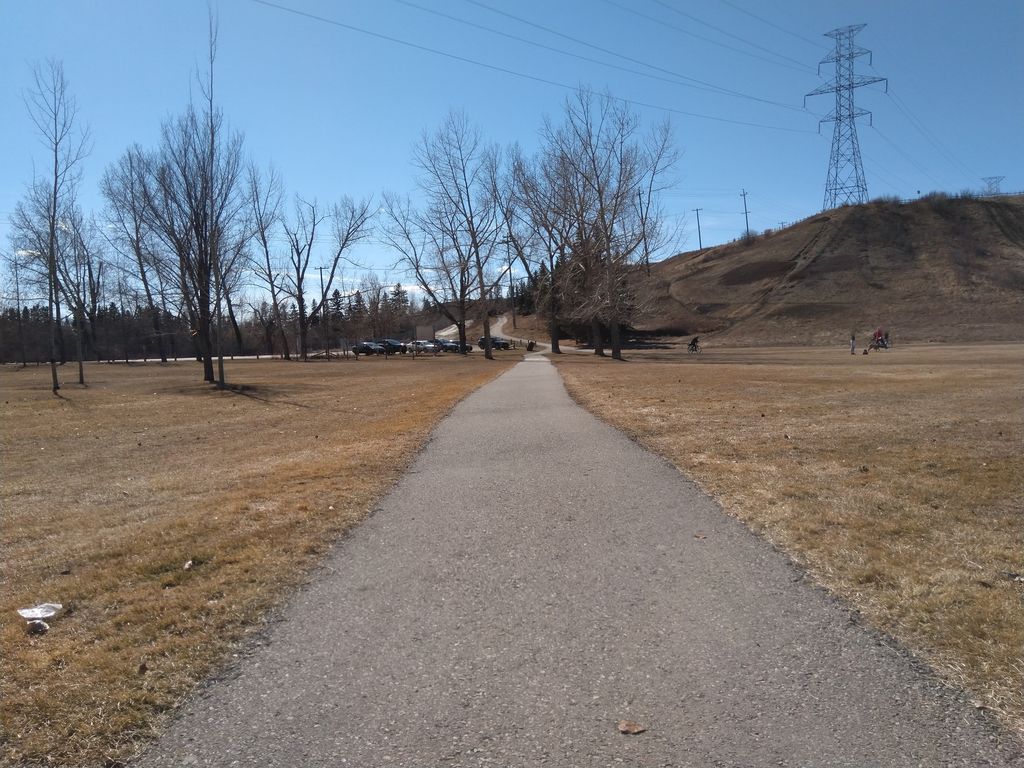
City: calgary